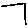
Label: house